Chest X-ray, AP view. Patient: 23 years old, sex M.
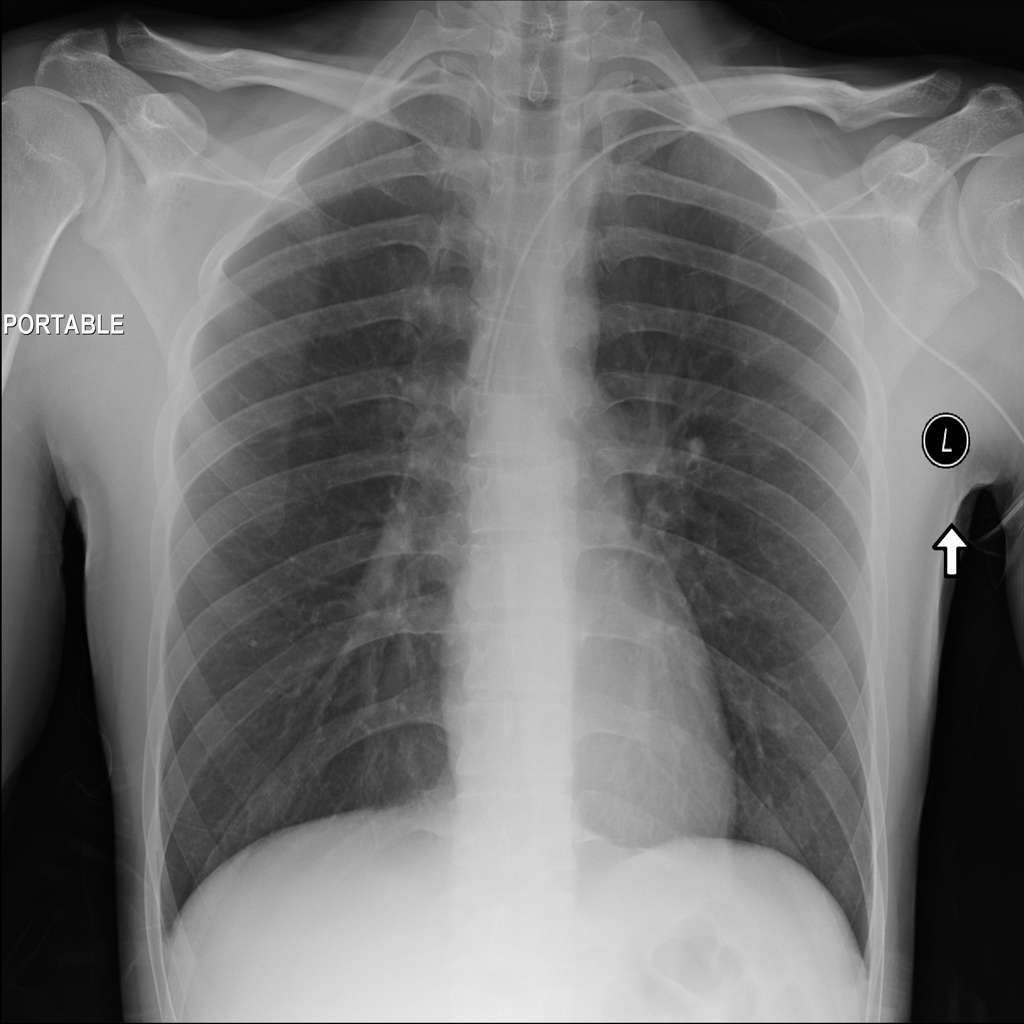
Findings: No Finding